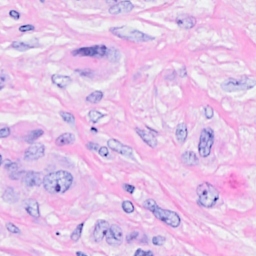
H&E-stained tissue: Breast